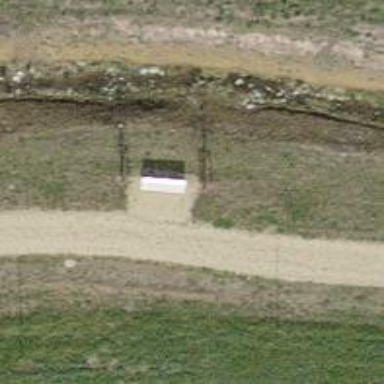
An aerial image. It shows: Brown bench.